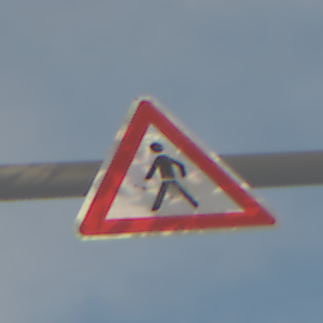
Verkehrszeichen: FussgaengerRechts
Umgebung: Outdoor, Nature
Tageszeit: MorningAfternoon
Wetter: Overcast
Licht: Natural
Jahreszeit: Winter
Kontrast: LowContrast